Interaction volume radius: 10 \u00c5
Interaction volume height: 20 \u00c5
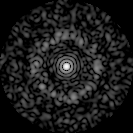
Disorder parameter: 0.8472